Question: I was wondering if it is possible to play video as a background?
Whilst maintaining the functonality of the buttons?

An example of the Android version of the app
<URL>
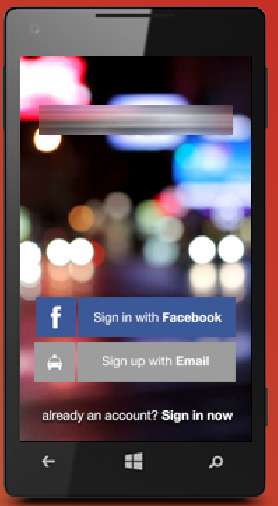
Answer: Sure. In a Silverlight app you can set the page background as a <URL>. In a Windows Phone Runtime app put a MediaElement as the back element on your page.
Put the buttons you want on top of the video controls and they'll work fine.
'''
<Grid>
<MediaElement />
<Button />
</Grid>
'''